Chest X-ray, PA view. Patient: 74 years old, sex M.
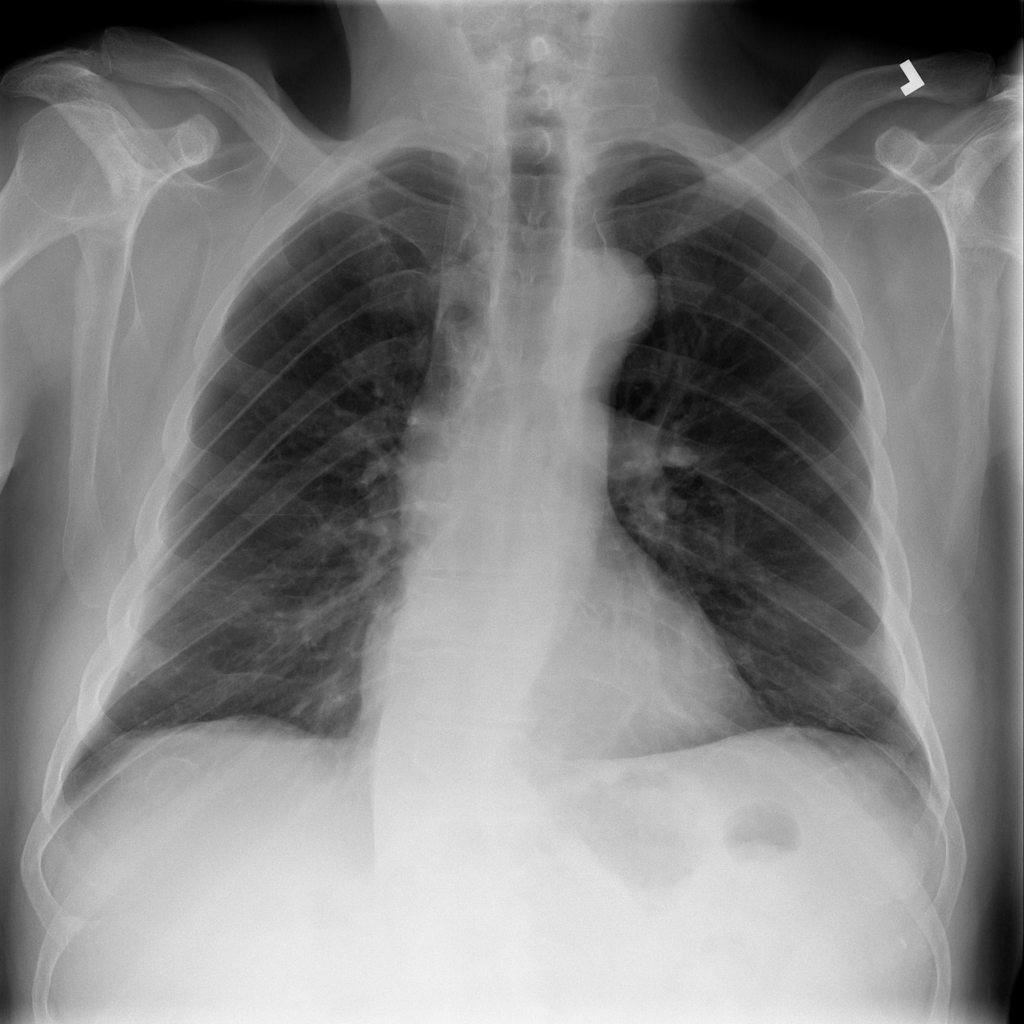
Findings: No Finding